Question: '''
<SeekBar
android:layout_width="match_parent"
android:layout_height="wrap_content"
android:max="200"
android:progress="50"
android:progressTint="#f00"
android:secondaryProgressTint="#ffff00"/>
'''

I see that 'SeekBar' support 'secondaryProgressTint' but after I set this, it don't affect anything (after testing on Pixel 4XL and Samsung J7).
Does this property have effect on some device or by some action steps?
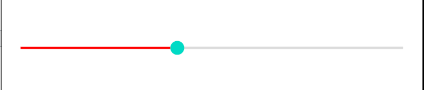
Answer: secondaryProgressTint defines color for secondary progress in android seekbar.
for example
<URL>
Find more from the ProgressBar documentation listed here: <URL>.
In 'ProgressBar' to show secondary progress, first define color for secondary progress by setting secondaryProgressTint attribute to the desired color.
'''
<item name="android:secondaryProgressTint">#ffad00</item>
'''
Then secondary secondaryProgress with secondary progress value using 'setSecondaryProgress(50);'.
Then progress bar will be shown like this:
<URL>